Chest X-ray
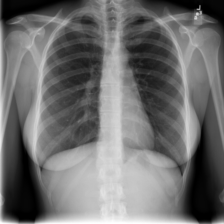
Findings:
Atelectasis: negative
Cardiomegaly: negative
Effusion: negative
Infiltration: negative
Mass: negative
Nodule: negative
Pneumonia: negative
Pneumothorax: negative
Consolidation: negative
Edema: negative
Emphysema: negative
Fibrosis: negative
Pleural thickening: negative
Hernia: negative